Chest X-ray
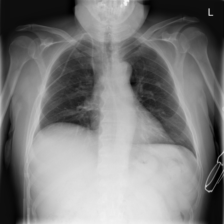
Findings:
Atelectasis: negative
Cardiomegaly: negative
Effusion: negative
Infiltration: negative
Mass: negative
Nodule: negative
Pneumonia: negative
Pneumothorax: negative
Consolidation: negative
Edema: negative
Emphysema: negative
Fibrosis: negative
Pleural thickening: positive
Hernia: negative